Lunar surface albedo tile
Center latitude: 22.667
Center longitude: -17.357
Resolution (meters per pixel, mean): 175.83
Tile area (km^2): 32183.53
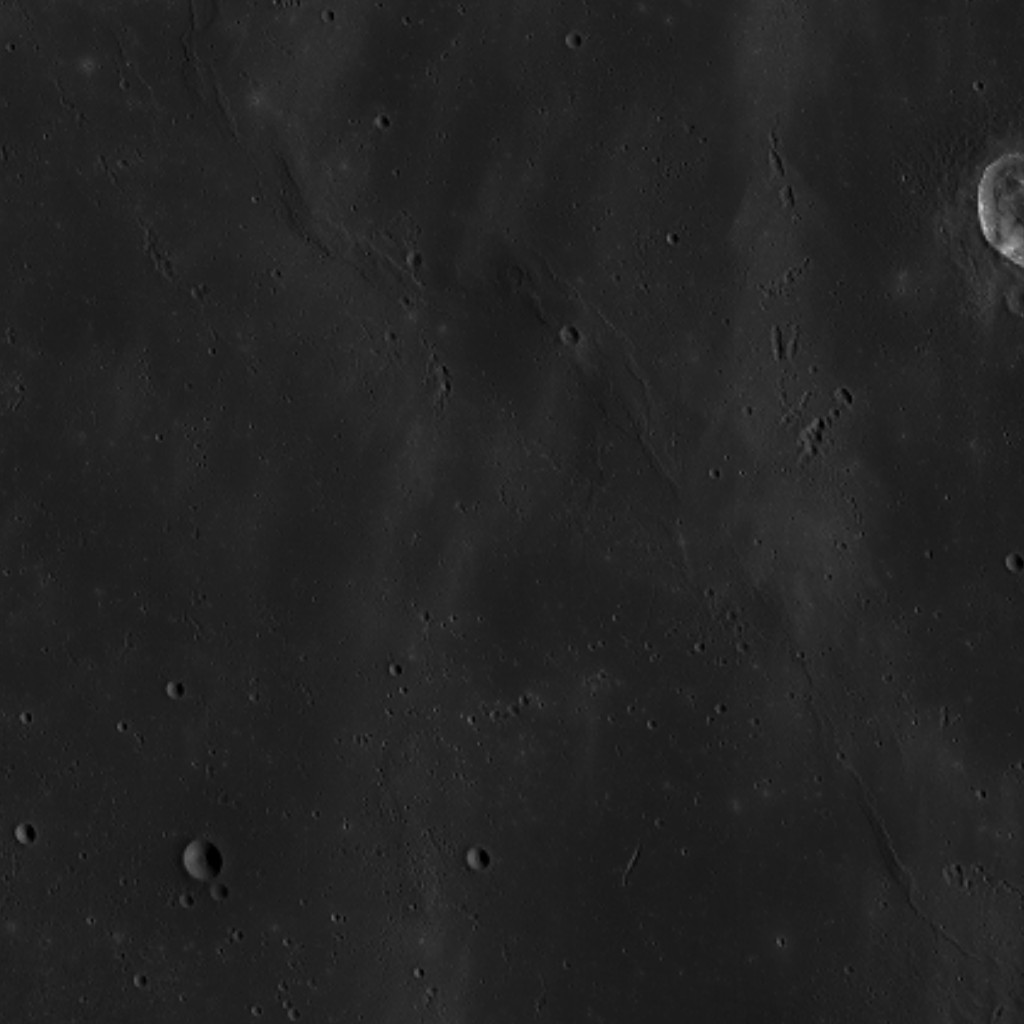